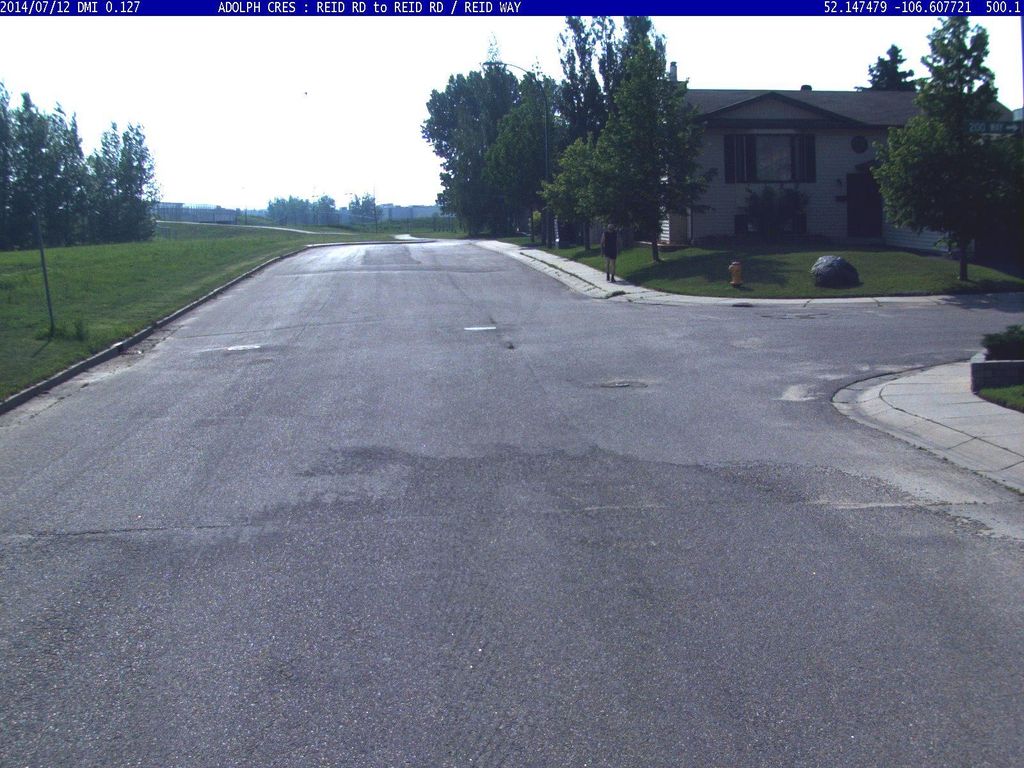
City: saskatoon